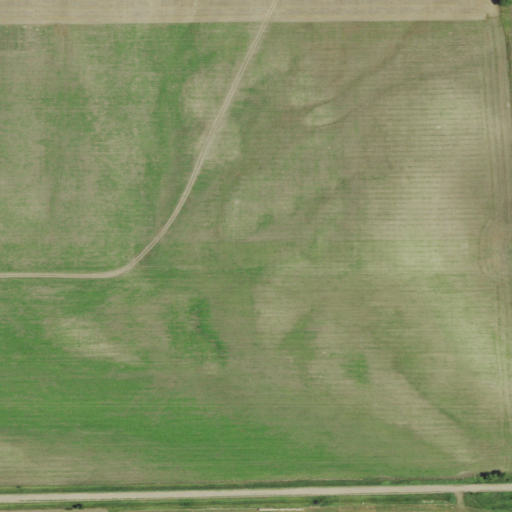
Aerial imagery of valley in Nebraska named Upper Powell Canyon containing cultivated crops, open development, and grassland